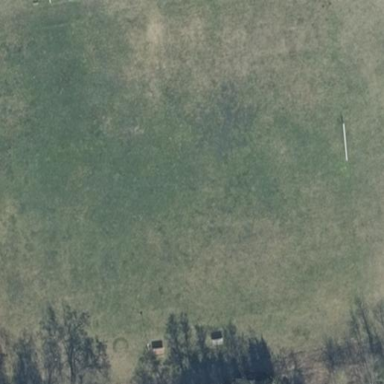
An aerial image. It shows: Sports center with grass surface.